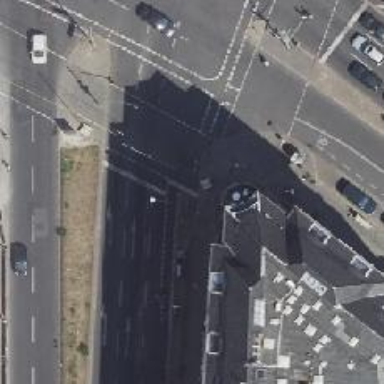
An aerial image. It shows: Road with traffic signals.